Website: apple
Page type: review-order
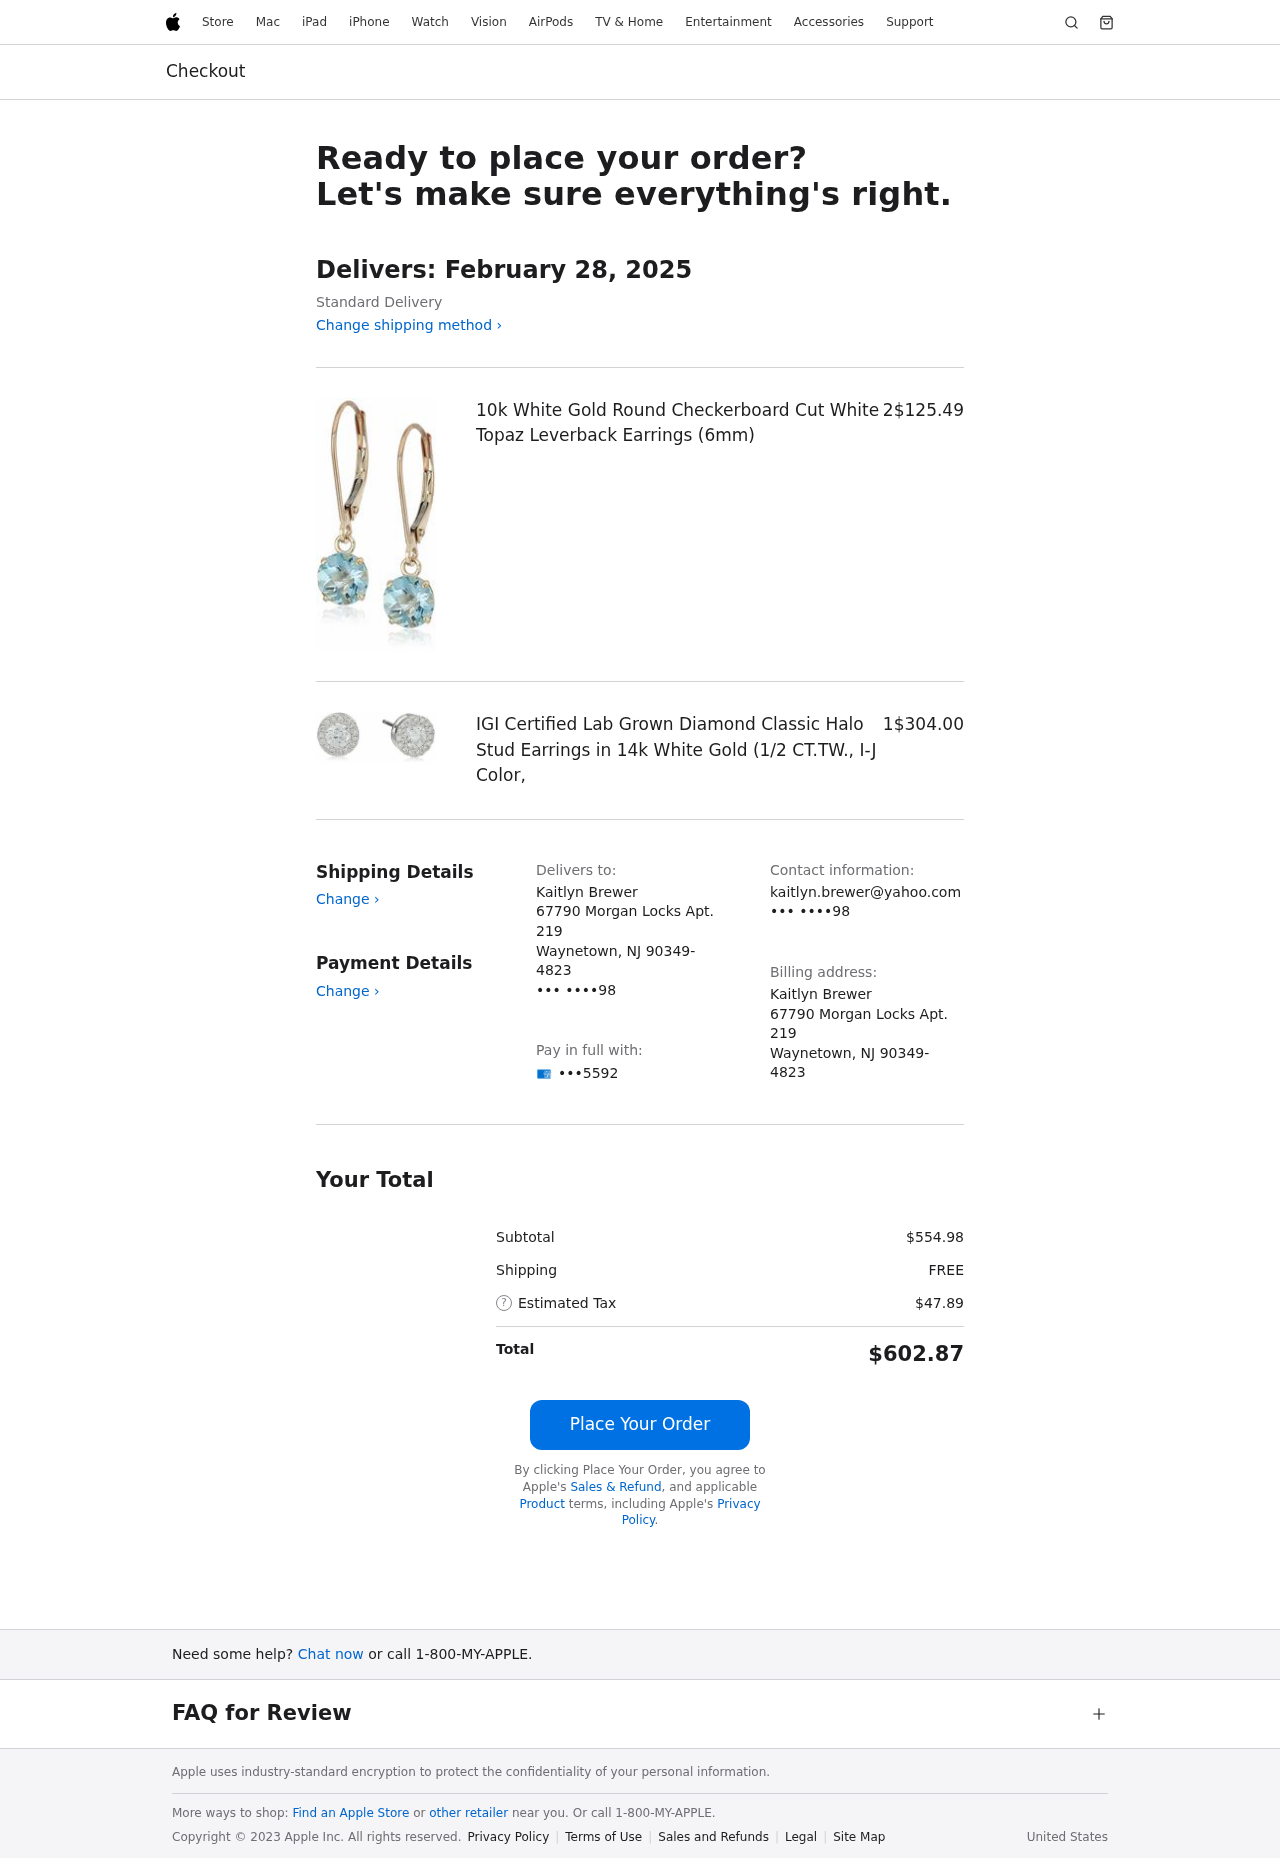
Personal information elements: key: PII_CARD_LAST4
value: •••5592
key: PII_CITY
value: Waynetown
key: PII_EMAIL
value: kaitlyn.brewer@yahoo.com
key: PII_FULLNAME
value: Kaitlyn Brewer
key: PII_PHONE
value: ••• ••••98
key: PII_POSTCODE_FULL
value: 90349-4823
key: PII_STATE_ABBR
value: NJ
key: PII_STREET
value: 67790 Morgan Locks Apt. 219
Product elements: key: PRODUCT1_NAME
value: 10k White Gold Round Checkerboard Cut White Topaz Leverback Earrings (6mm)
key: PRODUCT1_PRICE
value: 125.49
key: PRODUCT1_QUANTITY
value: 2
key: PRODUCT2_NAME
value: IGI Certified Lab Grown Diamond Classic Halo Stud Earrings in 14k White Gold (1/2 CT.TW., I-J Color,
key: PRODUCT2_PRICE
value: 304
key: PRODUCT2_QUANTITY
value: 1
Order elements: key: ORDER_DELIVERY_DATE
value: February 28, 2025
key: ORDER_SUBTOTAL
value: $554.98
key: ORDER_SHIPPING_COST
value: FREE
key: ORDER_TAX
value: $47.89
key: ORDER_TOTAL
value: $602.87